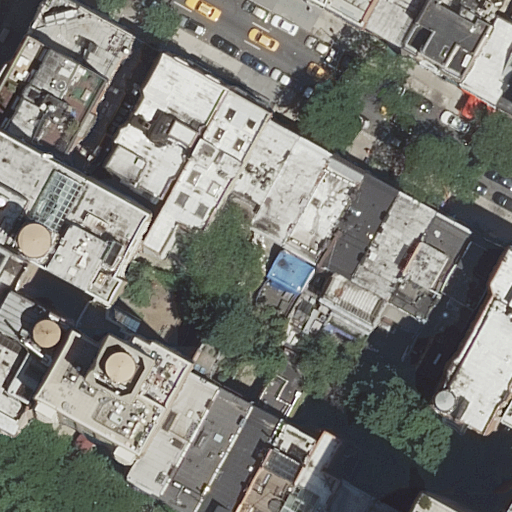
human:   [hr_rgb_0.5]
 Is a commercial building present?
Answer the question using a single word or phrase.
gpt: no

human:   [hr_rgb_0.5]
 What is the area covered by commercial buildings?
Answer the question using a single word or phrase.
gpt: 0m2

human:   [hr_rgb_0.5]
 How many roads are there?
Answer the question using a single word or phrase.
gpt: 2

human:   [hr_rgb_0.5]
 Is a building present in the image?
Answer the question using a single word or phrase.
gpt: yes

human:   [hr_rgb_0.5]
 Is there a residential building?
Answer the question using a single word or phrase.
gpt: yes

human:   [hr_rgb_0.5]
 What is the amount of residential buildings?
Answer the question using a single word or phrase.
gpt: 30

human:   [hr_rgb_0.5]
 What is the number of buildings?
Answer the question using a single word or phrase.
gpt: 30

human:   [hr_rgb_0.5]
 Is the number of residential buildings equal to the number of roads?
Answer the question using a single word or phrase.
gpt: no

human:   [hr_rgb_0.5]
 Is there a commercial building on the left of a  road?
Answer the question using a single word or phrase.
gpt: no

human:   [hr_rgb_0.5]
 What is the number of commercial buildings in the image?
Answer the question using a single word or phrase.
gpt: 0

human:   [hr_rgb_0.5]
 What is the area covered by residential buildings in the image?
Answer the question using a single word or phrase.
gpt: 6096m2

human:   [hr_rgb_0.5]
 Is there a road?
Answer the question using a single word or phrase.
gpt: yes

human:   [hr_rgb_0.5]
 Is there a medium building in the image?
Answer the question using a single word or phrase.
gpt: yes

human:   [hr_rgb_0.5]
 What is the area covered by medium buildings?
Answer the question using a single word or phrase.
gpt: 4816m2

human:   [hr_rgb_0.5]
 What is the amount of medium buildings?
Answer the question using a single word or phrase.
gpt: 20

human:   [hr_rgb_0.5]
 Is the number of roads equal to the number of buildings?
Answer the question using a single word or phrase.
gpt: no

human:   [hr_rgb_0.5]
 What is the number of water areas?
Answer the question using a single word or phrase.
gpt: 0

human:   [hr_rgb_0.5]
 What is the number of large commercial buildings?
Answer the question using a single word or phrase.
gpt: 0

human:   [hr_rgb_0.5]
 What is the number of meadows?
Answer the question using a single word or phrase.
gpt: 0

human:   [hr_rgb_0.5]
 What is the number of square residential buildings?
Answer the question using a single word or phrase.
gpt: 0

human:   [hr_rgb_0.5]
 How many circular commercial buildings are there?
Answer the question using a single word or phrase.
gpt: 0

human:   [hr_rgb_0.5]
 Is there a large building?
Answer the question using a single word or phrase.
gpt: yes

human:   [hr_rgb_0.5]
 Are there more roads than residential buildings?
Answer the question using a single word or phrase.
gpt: no

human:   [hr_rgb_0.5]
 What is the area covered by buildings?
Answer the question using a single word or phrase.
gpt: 6096m2

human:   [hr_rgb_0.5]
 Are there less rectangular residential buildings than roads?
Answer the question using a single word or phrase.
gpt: no

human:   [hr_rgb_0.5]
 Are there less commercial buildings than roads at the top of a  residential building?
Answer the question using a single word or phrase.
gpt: yes

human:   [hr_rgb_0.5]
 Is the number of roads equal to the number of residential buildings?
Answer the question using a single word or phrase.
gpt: no

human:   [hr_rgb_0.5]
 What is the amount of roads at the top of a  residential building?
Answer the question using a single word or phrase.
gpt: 1

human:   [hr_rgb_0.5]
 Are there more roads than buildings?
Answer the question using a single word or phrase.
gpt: no

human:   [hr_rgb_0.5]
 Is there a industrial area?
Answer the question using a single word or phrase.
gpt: no

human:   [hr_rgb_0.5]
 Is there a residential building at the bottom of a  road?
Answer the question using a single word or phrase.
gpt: yes

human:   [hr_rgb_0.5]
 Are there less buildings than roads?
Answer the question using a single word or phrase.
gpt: no

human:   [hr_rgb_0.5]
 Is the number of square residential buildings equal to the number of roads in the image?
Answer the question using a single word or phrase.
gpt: no

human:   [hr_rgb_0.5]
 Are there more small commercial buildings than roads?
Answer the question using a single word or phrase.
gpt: no

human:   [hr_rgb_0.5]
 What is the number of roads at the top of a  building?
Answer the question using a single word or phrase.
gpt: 1

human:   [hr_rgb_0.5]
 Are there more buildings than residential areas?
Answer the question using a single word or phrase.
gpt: yes

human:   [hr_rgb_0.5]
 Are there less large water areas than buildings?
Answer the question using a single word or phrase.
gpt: yes

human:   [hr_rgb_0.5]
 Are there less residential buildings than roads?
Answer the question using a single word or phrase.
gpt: no

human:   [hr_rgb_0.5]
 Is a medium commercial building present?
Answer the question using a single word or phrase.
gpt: no

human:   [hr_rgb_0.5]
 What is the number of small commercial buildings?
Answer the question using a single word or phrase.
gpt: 0

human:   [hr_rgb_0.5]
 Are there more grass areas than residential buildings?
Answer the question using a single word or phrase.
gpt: no

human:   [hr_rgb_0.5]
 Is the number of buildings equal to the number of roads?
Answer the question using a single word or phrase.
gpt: no

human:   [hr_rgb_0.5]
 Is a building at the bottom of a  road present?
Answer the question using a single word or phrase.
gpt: yes

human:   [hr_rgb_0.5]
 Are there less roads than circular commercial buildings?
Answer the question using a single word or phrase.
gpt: no

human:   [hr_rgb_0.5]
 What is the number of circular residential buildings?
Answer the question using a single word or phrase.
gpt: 0

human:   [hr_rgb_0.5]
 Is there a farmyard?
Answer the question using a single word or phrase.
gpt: no

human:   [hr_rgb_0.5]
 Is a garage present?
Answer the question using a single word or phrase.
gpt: no

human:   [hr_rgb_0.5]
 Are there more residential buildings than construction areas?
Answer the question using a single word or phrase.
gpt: yes

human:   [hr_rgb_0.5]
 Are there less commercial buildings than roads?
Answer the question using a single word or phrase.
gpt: yes

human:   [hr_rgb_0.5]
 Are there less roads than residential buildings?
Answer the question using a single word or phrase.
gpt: yes

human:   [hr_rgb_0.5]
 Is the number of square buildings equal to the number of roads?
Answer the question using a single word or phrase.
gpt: no

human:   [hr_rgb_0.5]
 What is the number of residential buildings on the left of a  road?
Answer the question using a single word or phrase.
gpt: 14

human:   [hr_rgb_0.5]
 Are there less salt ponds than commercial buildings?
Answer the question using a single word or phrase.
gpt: no

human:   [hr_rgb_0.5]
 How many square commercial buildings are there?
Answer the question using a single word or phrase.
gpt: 0

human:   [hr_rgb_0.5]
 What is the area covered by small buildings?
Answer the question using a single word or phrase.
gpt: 185m2

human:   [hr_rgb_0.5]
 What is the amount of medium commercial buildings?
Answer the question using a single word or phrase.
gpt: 0

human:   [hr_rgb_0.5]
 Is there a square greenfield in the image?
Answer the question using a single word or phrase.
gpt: no

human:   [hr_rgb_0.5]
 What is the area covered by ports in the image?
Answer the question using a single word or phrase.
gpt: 0m2

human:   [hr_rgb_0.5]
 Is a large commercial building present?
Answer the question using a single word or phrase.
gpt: no

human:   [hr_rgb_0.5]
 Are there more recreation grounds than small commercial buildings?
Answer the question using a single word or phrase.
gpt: no

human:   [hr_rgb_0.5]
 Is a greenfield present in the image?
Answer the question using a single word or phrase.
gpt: no

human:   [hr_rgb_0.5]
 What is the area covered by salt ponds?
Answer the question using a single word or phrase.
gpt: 0m2

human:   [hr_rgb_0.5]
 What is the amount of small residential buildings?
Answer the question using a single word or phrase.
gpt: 8

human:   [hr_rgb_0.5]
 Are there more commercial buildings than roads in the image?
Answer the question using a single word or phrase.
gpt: no